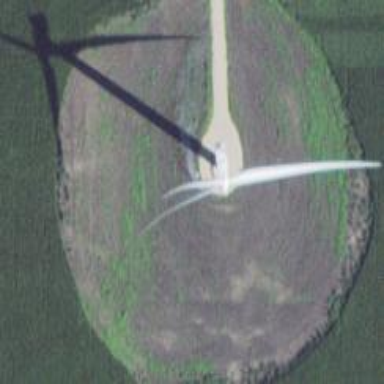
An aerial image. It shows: Wind generator powered by wind. The generator type is horizontal axis and it uses wind turbines.